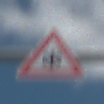
Verkehrszeichen: SchneeOderEisglaette
Umgebung: Outdoor, Nature
Tageszeit: Midday
Wetter: PartlyCloudy
Licht: Natural
Jahreszeit: NotSpecified
Kontrast: HighContrast